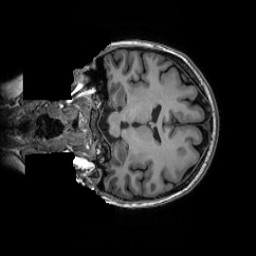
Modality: T1w
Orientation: coronal
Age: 34
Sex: female
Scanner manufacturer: ge
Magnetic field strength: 3 T
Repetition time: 0.007348 s
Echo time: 0.003036 s